Field crop: maize
Growth stage: 2
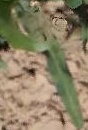
Species: maize